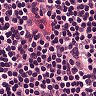
Metastatic tissue present: no